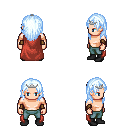
a pixel art fantasy rpg character, male body template, human, light skin, maroon cape, teal pants, white cyan long hairstyle, silver tiara, cloth bracers, black shoes, four views (front, back, left, right), 2x2 character sprite sheet, small pixel art, hard edges, no anti-aliasing